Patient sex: M
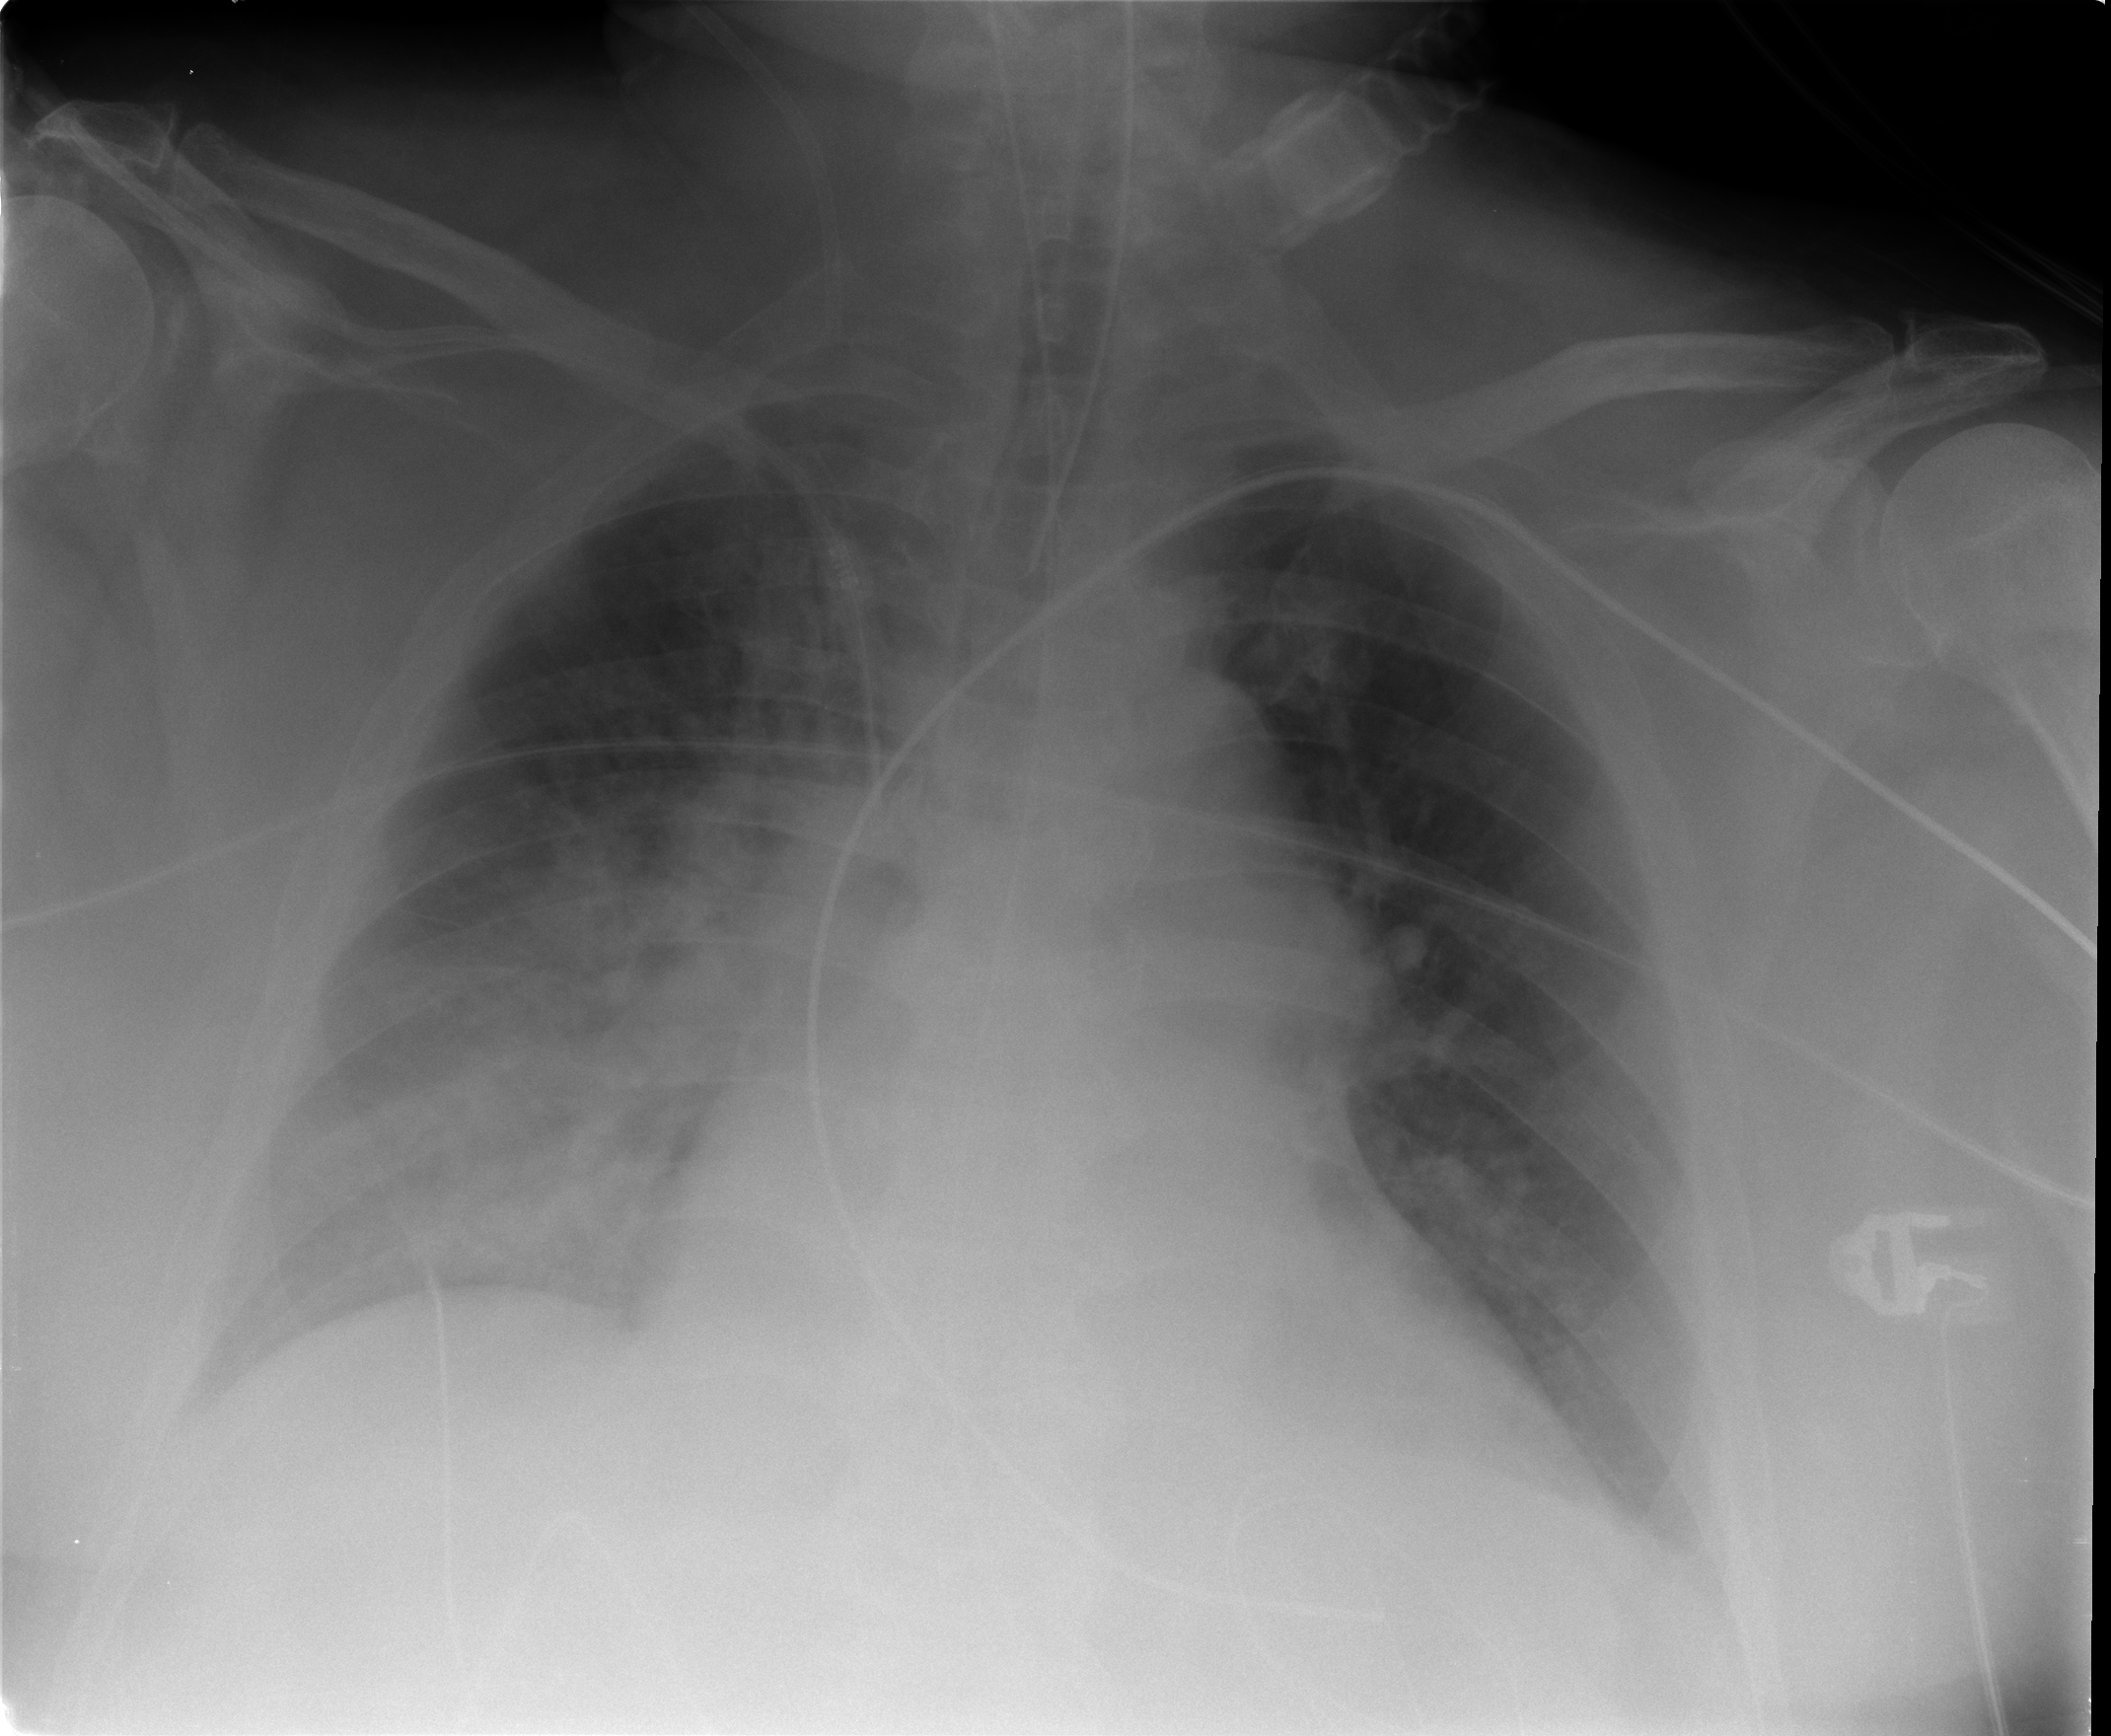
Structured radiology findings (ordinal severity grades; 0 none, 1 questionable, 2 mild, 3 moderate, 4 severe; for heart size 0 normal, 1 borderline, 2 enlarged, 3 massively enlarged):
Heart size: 2
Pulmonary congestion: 1
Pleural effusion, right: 0
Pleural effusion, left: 0
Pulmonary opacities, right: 3
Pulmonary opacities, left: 2
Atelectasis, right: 0
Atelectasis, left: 0